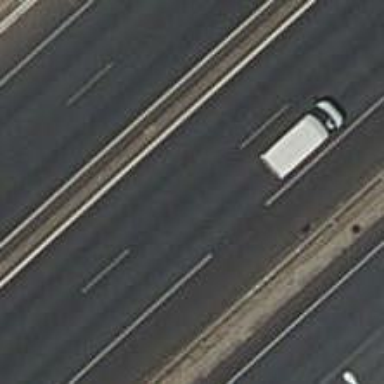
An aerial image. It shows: Paved motorway.